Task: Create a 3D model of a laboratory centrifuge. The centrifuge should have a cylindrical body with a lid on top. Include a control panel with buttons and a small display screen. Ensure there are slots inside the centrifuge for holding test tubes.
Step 261:
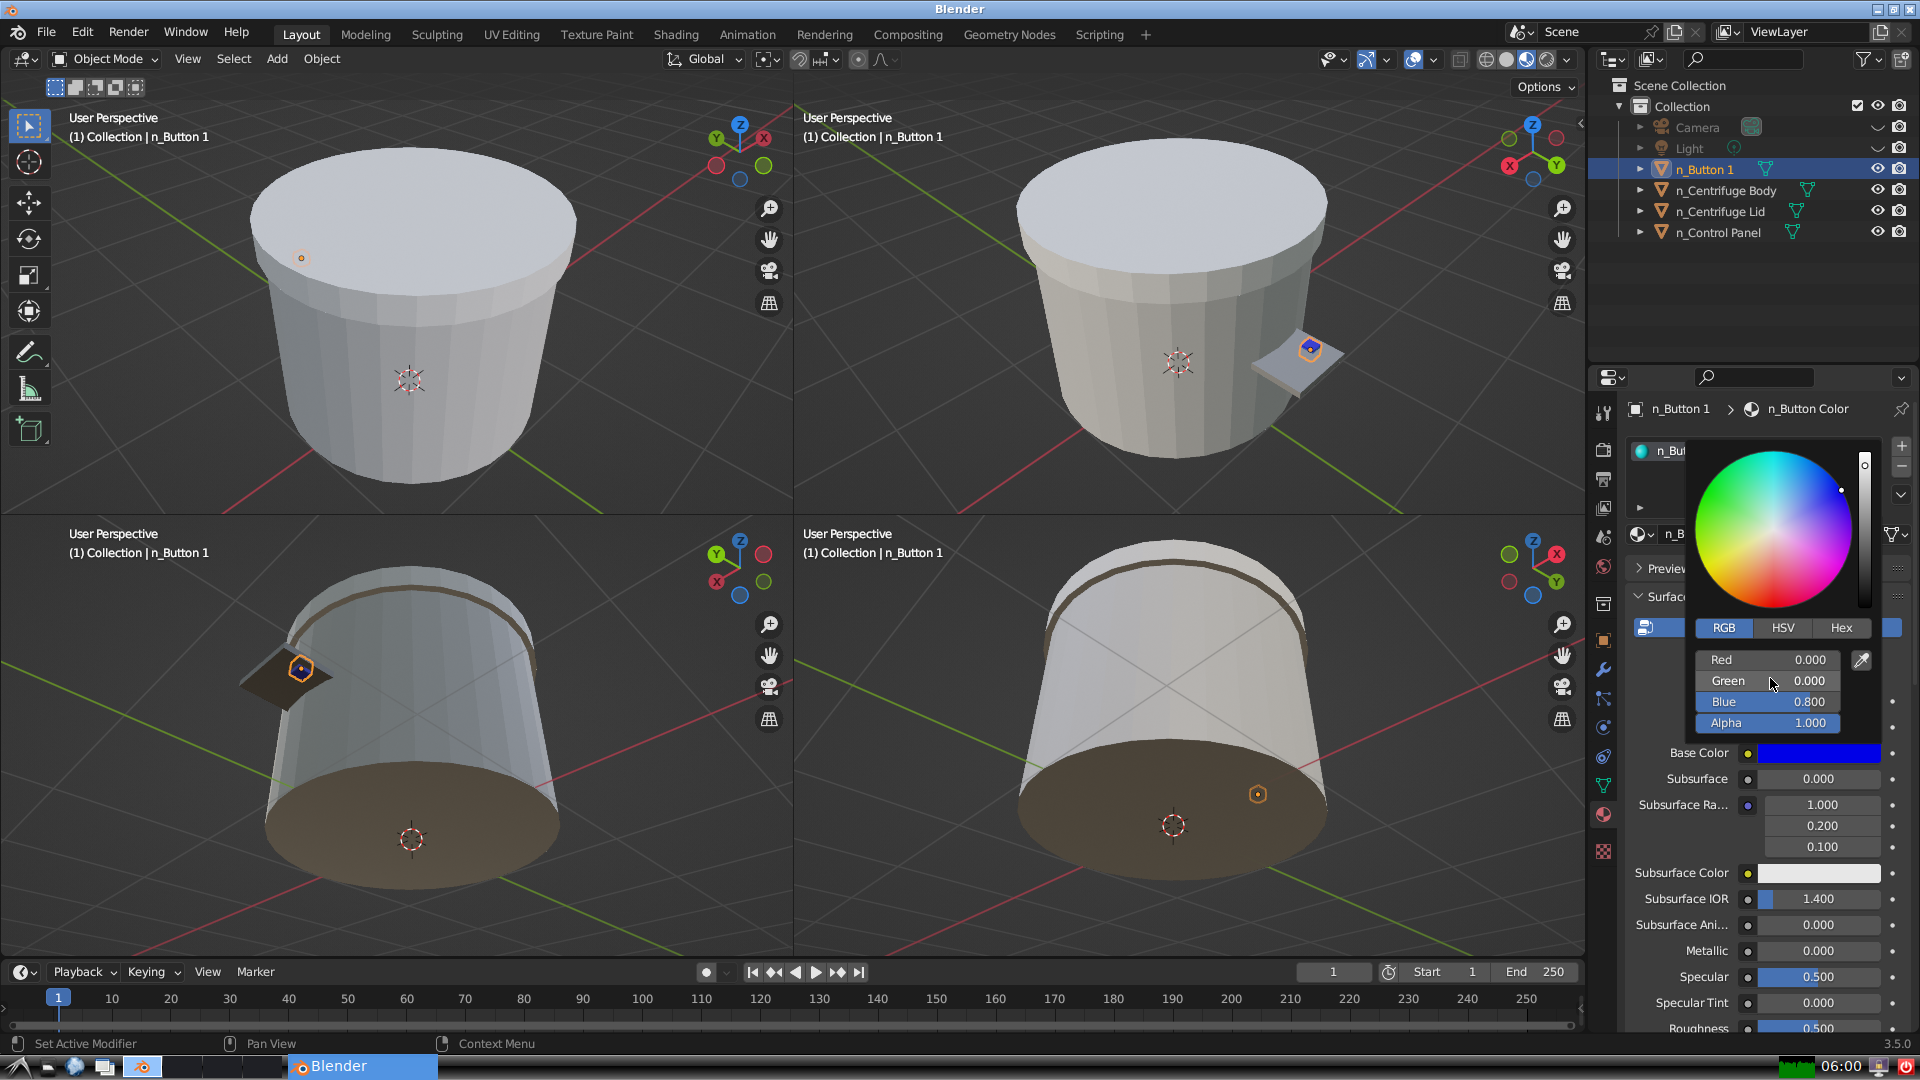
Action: {"mouse_move": [1770, 699]}